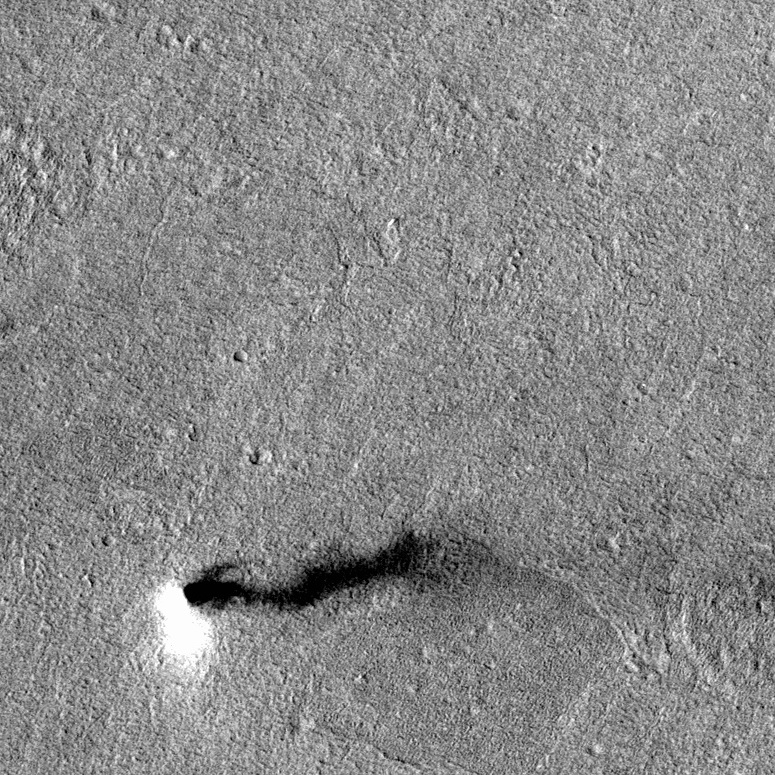
Label: dustdevil